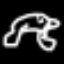
Label: frog